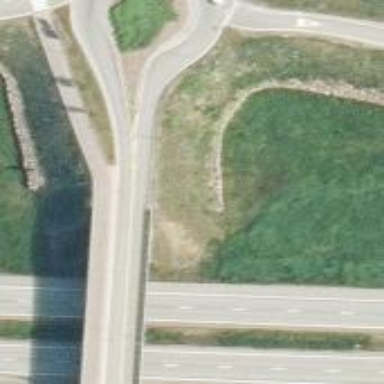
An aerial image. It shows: Tertiary road crossing roundabout bridge.